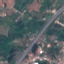
Land use / land cover: Highway